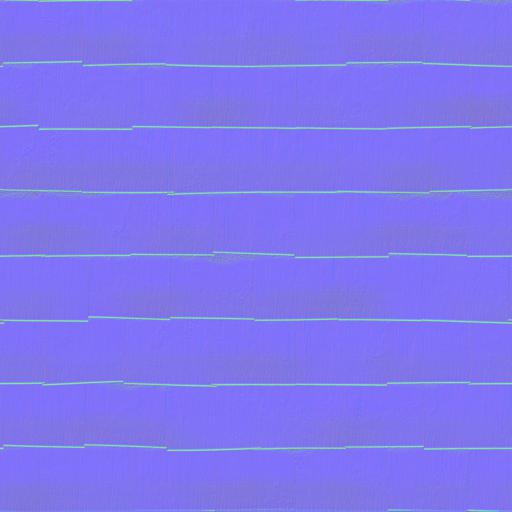
shingles siding weathered wood wooden